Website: home-depot
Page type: account-selection
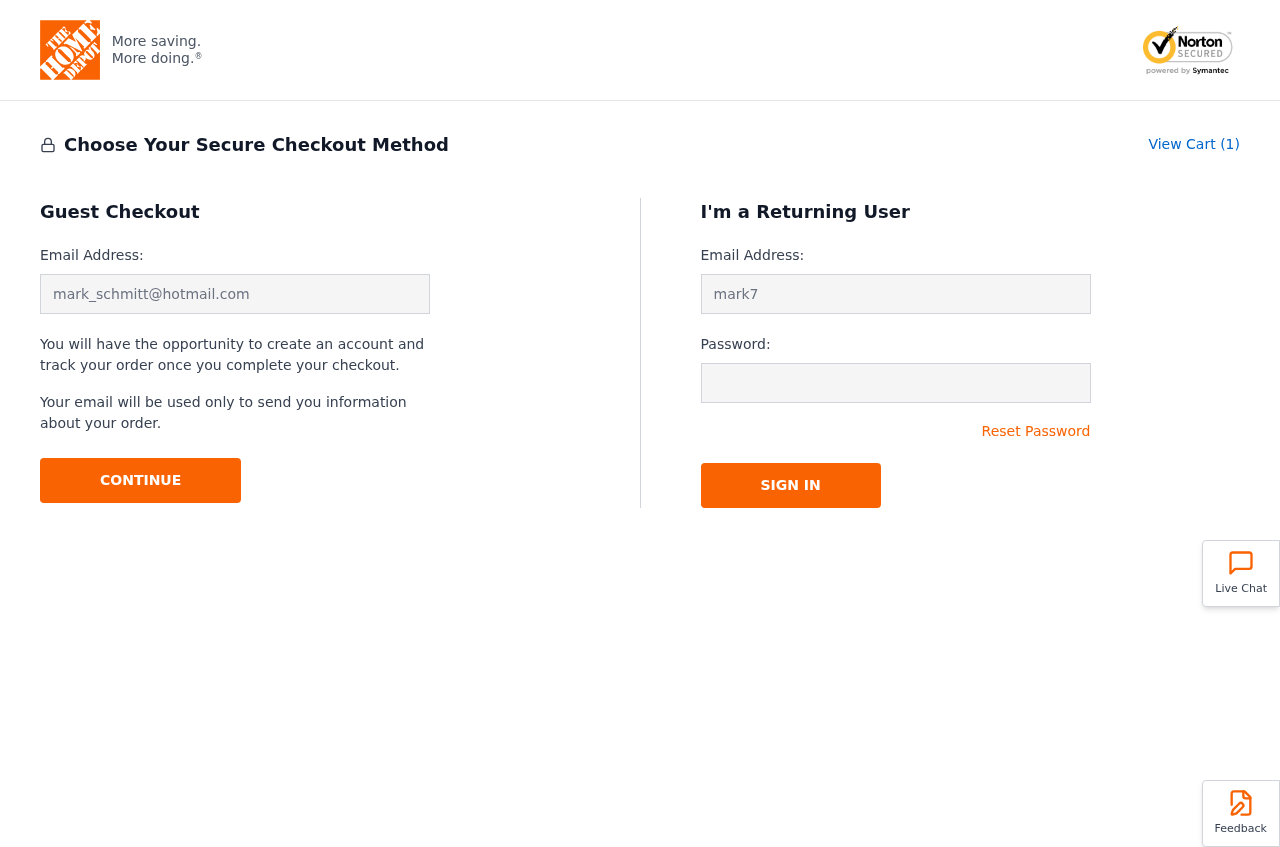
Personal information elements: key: PII_EMAIL
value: mark_schmitt@hotmail.com
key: PII_LOGIN_USERNAME
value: mark7365
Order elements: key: ORDER_NUM_ITEMS
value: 1